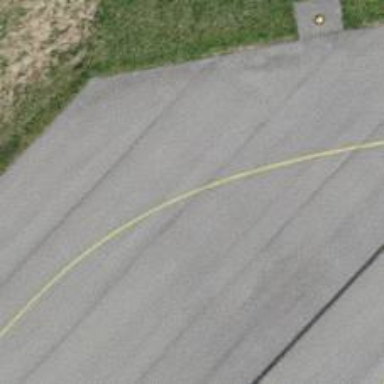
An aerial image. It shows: View of taxiway at the airport.